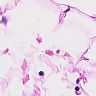
Metastatic tissue present: no